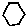
Label: hexagon